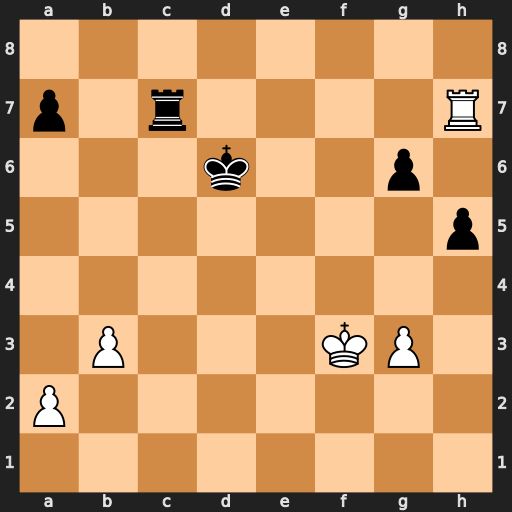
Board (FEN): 8/p1r4R/3k2p1/7p/8/1P3KP1/P7/8
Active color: w
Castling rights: -
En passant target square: -
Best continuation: Rxc7 Kxc7 Kf4